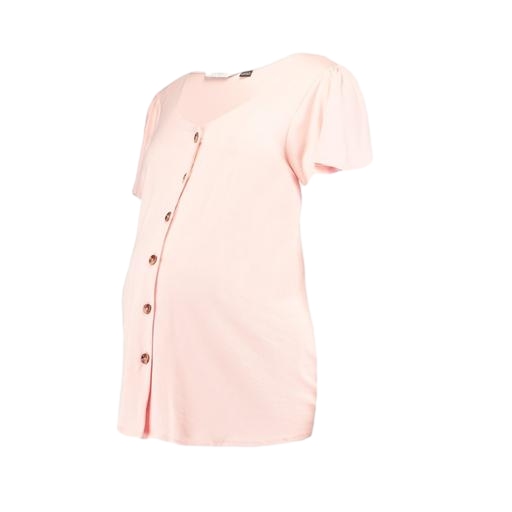
pink button front blouse, pink maternity top contrast scallop collar, light pink short sleeved shirt, white background